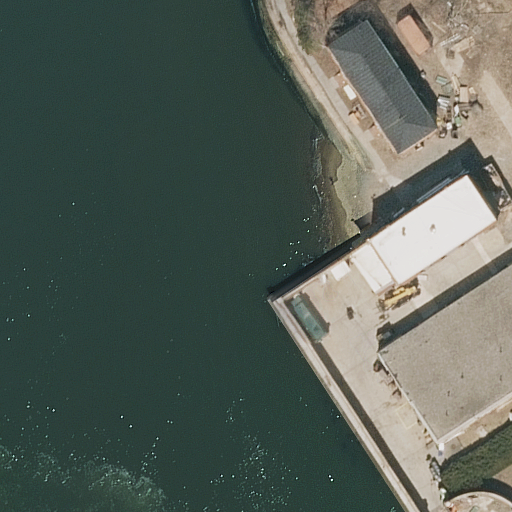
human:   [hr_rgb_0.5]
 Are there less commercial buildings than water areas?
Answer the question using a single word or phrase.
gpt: yes

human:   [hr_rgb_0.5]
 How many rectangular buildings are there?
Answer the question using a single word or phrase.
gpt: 3

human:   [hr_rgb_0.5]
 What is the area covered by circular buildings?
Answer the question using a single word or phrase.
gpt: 0m2

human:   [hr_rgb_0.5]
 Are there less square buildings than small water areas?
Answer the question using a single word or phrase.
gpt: no

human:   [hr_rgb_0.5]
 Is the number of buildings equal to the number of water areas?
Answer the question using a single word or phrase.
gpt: no

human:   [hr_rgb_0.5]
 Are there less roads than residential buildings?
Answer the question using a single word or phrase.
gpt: yes

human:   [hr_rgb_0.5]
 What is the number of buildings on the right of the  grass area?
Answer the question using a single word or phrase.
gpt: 1

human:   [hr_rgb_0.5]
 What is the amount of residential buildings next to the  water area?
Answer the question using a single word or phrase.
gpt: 3

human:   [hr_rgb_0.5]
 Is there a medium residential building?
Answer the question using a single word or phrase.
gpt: yes

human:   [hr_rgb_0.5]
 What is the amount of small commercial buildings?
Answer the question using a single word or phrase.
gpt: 0

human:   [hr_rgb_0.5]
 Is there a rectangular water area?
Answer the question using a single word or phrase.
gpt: no

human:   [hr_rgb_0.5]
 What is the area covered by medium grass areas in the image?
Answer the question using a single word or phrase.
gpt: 0m2

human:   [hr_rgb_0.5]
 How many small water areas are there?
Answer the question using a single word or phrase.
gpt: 0

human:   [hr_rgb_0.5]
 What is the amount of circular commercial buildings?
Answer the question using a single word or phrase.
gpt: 0

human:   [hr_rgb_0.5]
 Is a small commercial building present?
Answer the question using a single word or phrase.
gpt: no

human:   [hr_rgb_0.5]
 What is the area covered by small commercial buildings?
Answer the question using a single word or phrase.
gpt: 0m2

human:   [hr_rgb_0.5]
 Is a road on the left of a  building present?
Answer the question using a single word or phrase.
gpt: yes

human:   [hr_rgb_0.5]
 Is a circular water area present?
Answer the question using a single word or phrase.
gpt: no

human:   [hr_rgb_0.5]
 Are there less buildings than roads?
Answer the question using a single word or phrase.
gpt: no

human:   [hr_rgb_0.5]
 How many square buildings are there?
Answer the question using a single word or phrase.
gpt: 0

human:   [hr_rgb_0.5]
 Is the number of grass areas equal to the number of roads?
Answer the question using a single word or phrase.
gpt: yes

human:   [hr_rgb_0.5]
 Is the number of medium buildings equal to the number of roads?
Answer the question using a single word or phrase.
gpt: no

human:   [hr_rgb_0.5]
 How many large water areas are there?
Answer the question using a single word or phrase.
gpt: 1

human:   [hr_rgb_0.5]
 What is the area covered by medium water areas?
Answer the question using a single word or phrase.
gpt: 0m2

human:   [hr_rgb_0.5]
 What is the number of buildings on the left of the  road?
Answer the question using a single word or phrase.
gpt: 0

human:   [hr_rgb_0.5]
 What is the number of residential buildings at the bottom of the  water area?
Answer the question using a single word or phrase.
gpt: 1

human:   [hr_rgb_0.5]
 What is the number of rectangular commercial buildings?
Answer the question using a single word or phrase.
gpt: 0

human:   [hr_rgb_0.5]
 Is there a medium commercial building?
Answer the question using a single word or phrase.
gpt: no

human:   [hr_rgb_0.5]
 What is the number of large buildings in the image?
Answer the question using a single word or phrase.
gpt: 0

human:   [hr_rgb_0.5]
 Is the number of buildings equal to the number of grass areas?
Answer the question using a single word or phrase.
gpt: no

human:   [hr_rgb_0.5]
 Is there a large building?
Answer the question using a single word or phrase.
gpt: no

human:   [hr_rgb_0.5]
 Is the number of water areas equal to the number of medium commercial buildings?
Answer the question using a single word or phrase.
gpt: no

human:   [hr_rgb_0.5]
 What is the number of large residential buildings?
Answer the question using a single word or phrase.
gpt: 0

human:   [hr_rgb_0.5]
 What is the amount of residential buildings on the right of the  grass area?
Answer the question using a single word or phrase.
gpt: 1

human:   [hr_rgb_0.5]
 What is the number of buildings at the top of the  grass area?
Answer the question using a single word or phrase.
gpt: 0

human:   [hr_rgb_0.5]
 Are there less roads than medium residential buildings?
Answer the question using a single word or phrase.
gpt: yes